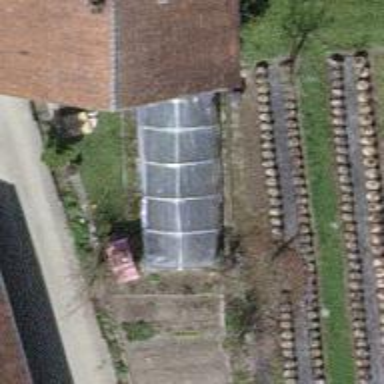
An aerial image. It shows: Farm.